Interaction volume radius: 5 \u00c5
Interaction volume height: 10 \u00c5
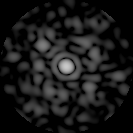
Disorder parameter: 0.82